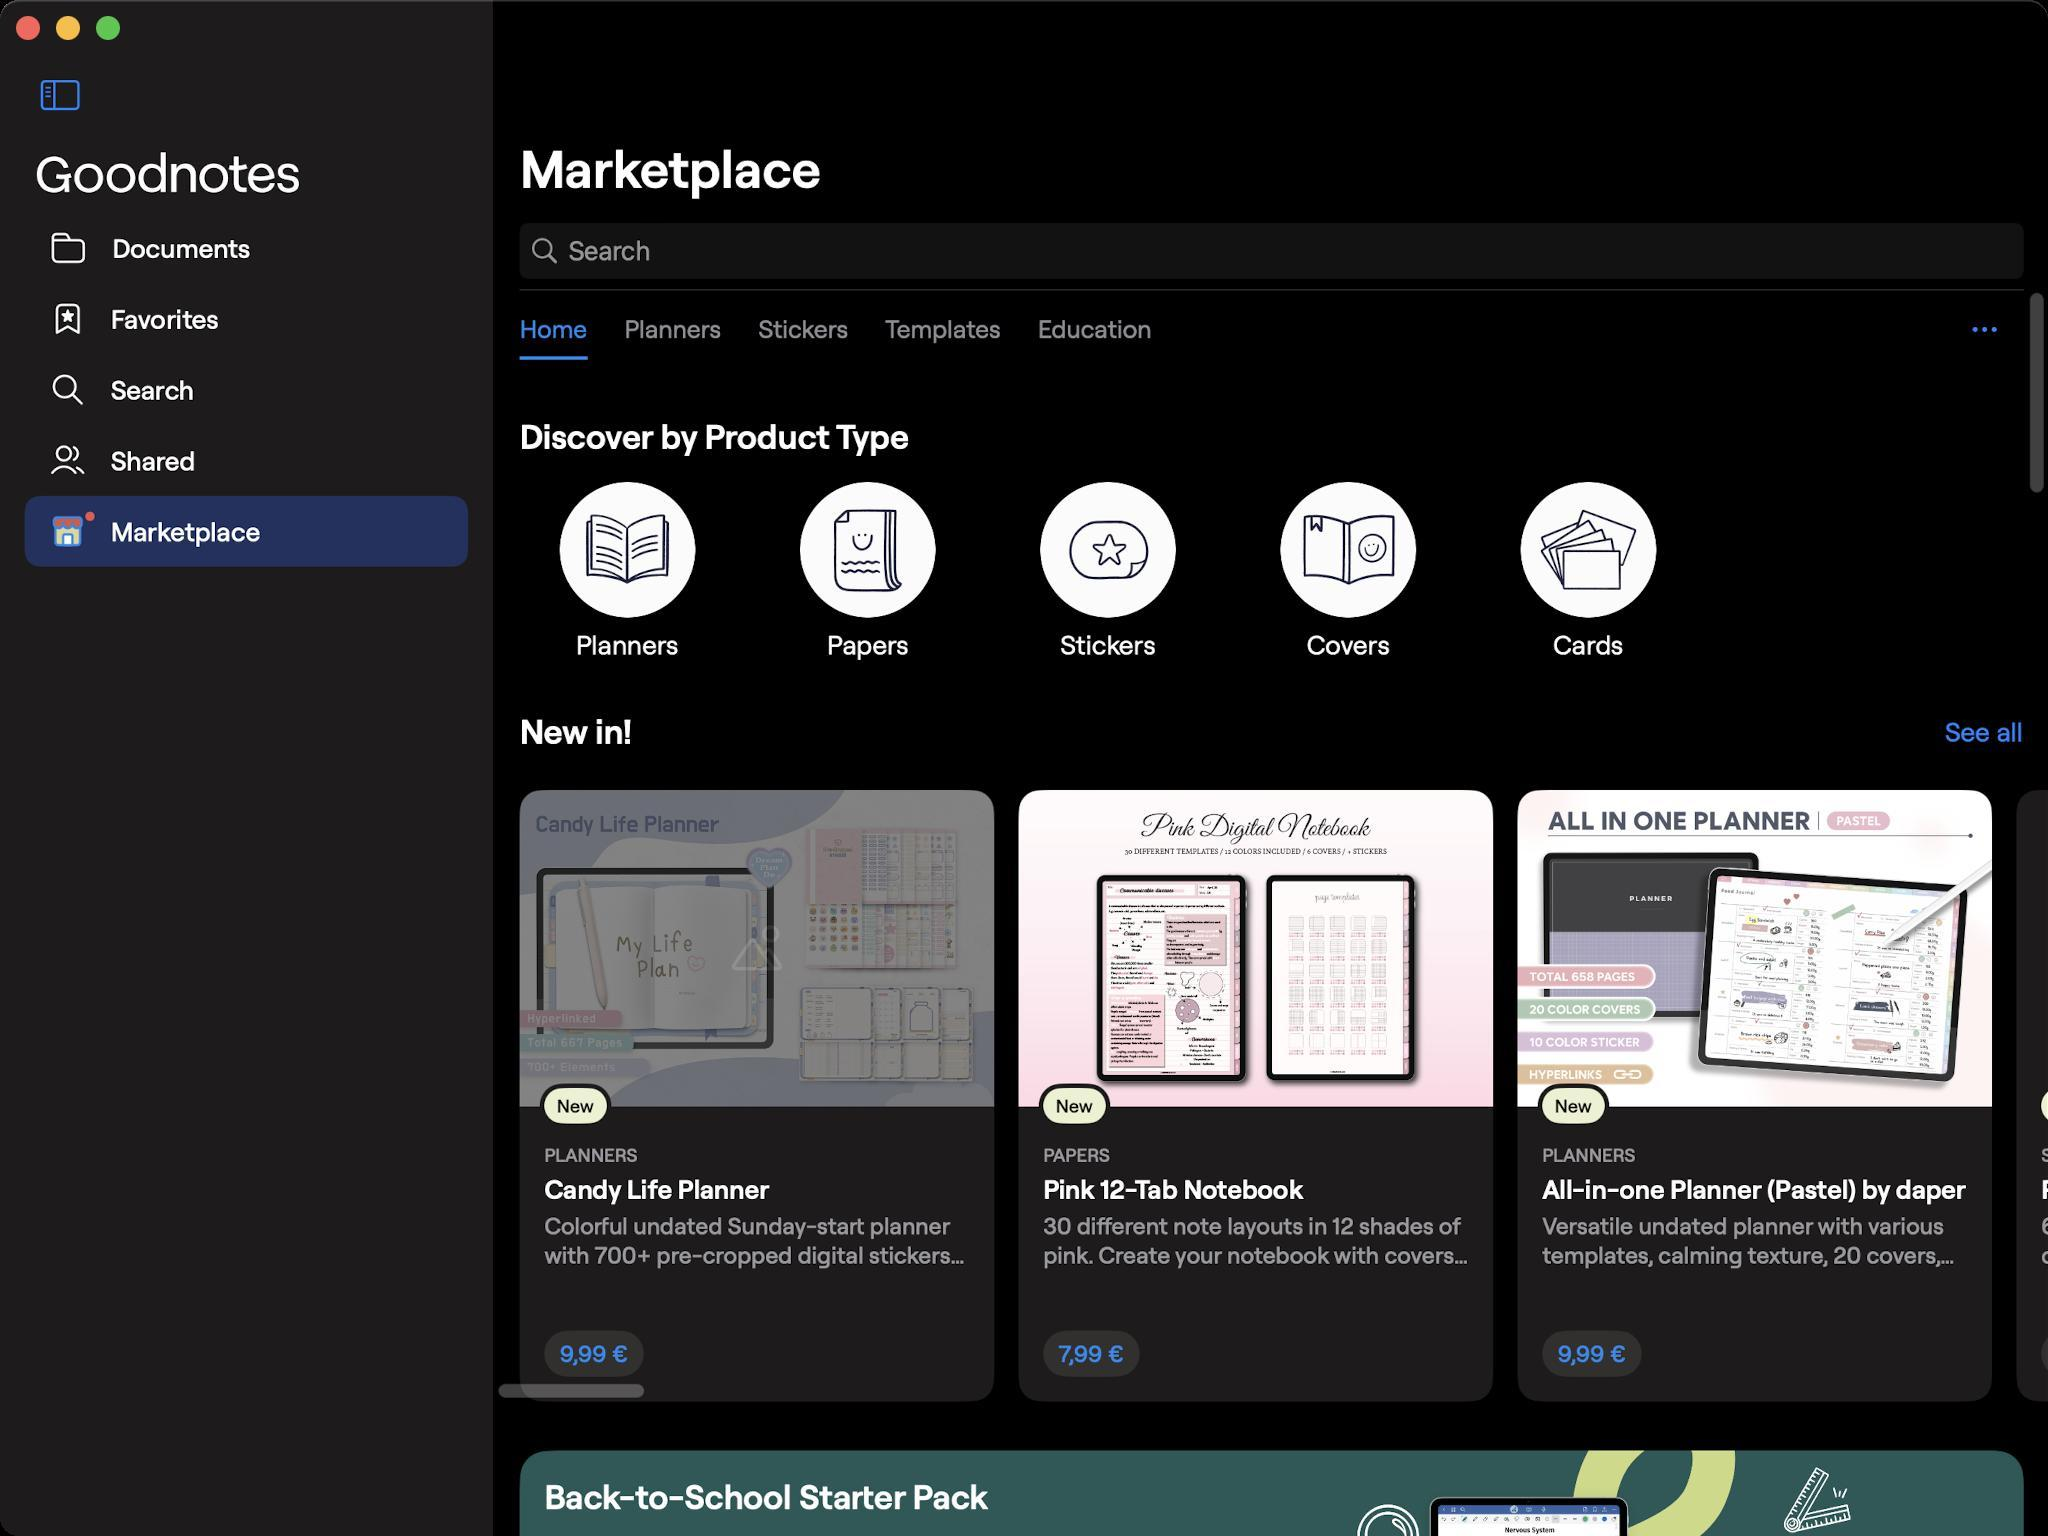
Accessibility tree:
{"name": "Search", "role": "AXWindow", "description": null, "role_description": "standard window", "value": null, "position": "352.00;95.00", "size": "1024;768", "children": [{"name": null, "role": "AXGroup", "description": null, "role_description": "group", "value": null, "position": "0.00;0.00", "size": "1024;768", "children": [{"name": null, "role": "AXGroup", "description": null, "role_description": "group", "value": null, "position": "0.00;0.00", "size": "1024;28", "children": []}, {"name": null, "role": "AXGroup", "description": null, "role_description": "group", "value": null, "position": "0.00;0.00", "size": "1024;15", "children": []}, {"name": null, "role": "AXGroup", "description": null, "role_description": "group", "value": null, "position": "0.00;0.00", "size": "1024;768", "children": [{"name": null, "role": "AXGroup", "description": null, "role_description": "group", "value": null, "position": "-77.00;0.00", "size": "323;768", "children": [{"name": null, "role": "AXGroup", "description": null, "role_description": "Nav bar", "value": null, "position": "-77.00;27.72", "size": "323;38", "children": [{"name": null, "role": "AXButton", "description": "Hide Sidebar", "role_description": "button", "value": null, "position": "10.01;30.03", "size": "40;34", "children": []}]}, {"name": null, "role": "AXGroup", "description": null, "role_description": "group", "value": null, "position": "-77.00;0.00", "size": "323;768", "children": [{"name": null, "role": "AXGroup", "description": null, "role_description": "group", "value": null, "position": "-77.00;0.00", "size": "323;768", "children": [{"name": null, "role": "AXGroup", "description": null, "role_description": "collection", "value": null, "position": "0.00;66.22", "size": "246;702", "children": [{"name": null, "role": "AXStaticText", "description": "Documents", "role_description": "text", "value": null, "position": "12.32;106.26", "size": "222;35", "children": []}, {"name": null, "role": "AXStaticText", "description": "Favorites", "role_description": "text", "value": null, "position": "12.32;141.68", "size": "222;35", "children": []}, {"name": null, "role": "AXStaticText", "description": "Search", "role_description": "text", "value": null, "position": "12.32;177.10", "size": "222;35", "children": []}, {"name": null, "role": "AXStaticText", "description": "Shared", "role_description": "text", "value": null, "position": "12.32;212.52", "size": "222;35", "children": []}, {"name": null, "role": "AXStaticText", "description": "Marketplace", "role_description": "text", "value": null, "position": "12.32;247.94", "size": "222;35", "children": []}]}]}]}]}, {"name": null, "role": "AXSplitter", "description": null, "role_description": "splitter", "value": 24.060150146484375, "position": "246.40;0.00", "size": "1;768", "children": []}, {"name": null, "role": "AXGroup", "description": null, "role_description": "Nav bar", "value": null, "position": "247.56;27.72", "size": "777;117", "children": [{"name": null, "role": "AXHeading", "description": "Marketplace", "role_description": "heading", "value": null, "position": "259.88;67.76", "size": "151;33", "children": []}, {"name": null, "role": "AXTextField", "description": "Search", "role_description": "search text field", "value": "", "position": "259.88;111.65", "size": "752;28", "children": []}]}, {"name": null, "role": "AXGroup", "description": null, "role_description": "group", "value": null, "position": "247.56;0.00", "size": "777;768", "children": [{"name": null, "role": "AXGroup", "description": null, "role_description": "group", "value": null, "position": "247.56;0.00", "size": "777;768", "children": [{"name": null, "role": "AXGroup", "description": null, "role_description": "group", "value": null, "position": "247.56;0.00", "size": "777;768", "children": [{"name": null, "role": "AXGroup", "description": null, "role_description": "group", "value": null, "position": "247.56;144.76", "size": "777;3925", "children": [{"name": null, "role": "AXGroup", "description": null, "role_description": "group", "value": null, "position": "247.56;145.14", "size": "777;1457", "children": [{"name": null, "role": "AXGroup", "description": null, "role_description": "group", "value": null, "position": "259.88;145.14", "size": "713;38", "children": [{"name": null, "role": "AXGroup", "description": null, "role_description": "group", "value": null, "position": "259.88;145.14", "size": "316;38", "children": [{"name": null, "role": "AXStaticText", "description": "Home", "role_description": "text", "value": null, "position": "259.88;156.69", "size": "34;15", "children": []}, {"name": null, "role": "AXStaticText", "description": "Planners", "role_description": "text", "value": null, "position": "312.24;156.69", "size": "49;15", "children": []}, {"name": null, "role": "AXStaticText", "description": "Stickers", "role_description": "text", "value": null, "position": "379.23;156.69", "size": "45;15", "children": []}, {"name": null, "role": "AXStaticText", "description": "Templates", "role_description": "text", "value": null, "position": "442.75;156.69", "size": "58;15", "children": []}, {"name": null, "role": "AXStaticText", "description": "Education", "role_description": "text", "value": null, "position": "518.98;156.69", "size": "57;15", "children": []}]}]}, {"name": null, "role": "AXButton", "description": "More", "role_description": "button", "value": null, "position": "972.89;150.15", "size": "39;29", "children": []}, {"name": null, "role": "AXGroup", "description": null, "role_description": "group", "value": null, "position": "247.56;207.52", "size": "777;1395", "children": [{"name": null, "role": "AXStaticText", "description": "Discover by Product Type", "role_description": "text", "value": null, "position": "259.88;207.51", "size": "195;22", "children": []}, {"name": null, "role": "AXGroup", "description": null, "role_description": "group", "value": null, "position": "247.56;241.01", "size": "777;89", "children": [{"name": null, "role": "AXGroup", "description": null, "role_description": "group", "value": null, "position": "247.56;241.01", "size": "613;89", "children": [{"name": null, "role": "AXImage", "description": null, "role_description": "image", "value": null, "position": "279.89;241.01", "size": "68;68", "children": []}, {"name": null, "role": "AXImage", "description": null, "role_description": "image", "value": null, "position": "400.01;241.01", "size": "68;68", "children": []}, {"name": null, "role": "AXImage", "description": null, "role_description": "image", "value": null, "position": "520.13;241.01", "size": "68;68", "children": []}, {"name": null, "role": "AXImage", "description": null, "role_description": "image", "value": null, "position": "640.25;241.01", "size": "68;68", "children": []}, {"name": null, "role": "AXImage", "description": null, "role_description": "image", "value": null, "position": "760.38;241.01", "size": "68;68", "children": []}, {"name": null, "role": "AXStaticText", "description": "Planners", "role_description": "text", "value": null, "position": "287.98;314.07", "size": "52;16", "children": []}, {"name": null, "role": "AXStaticText", "description": "Papers", "role_description": "text", "value": null, "position": "413.30;314.07", "size": "41;16", "children": []}, {"name": null, "role": "AXStaticText", "description": "Stickers", "role_description": "text", "value": null, "position": "530.14;314.07", "size": "48;16", "children": []}, {"name": null, "role": "AXStaticText", "description": "Covers", "role_description": "text", "value": null, "position": "653.35;314.07", "size": "42;16", "children": []}, {"name": null, "role": "AXStaticText", "description": "Cards", "role_description": "text", "value": null, "position": "776.55;314.07", "size": "35;16", "children": []}]}]}, {"name": null, "role": "AXStaticText", "description": "New in!", "role_description": "text", "value": null, "position": "259.88;354.81", "size": "57;22", "children": []}, {"name": null, "role": "AXButton", "description": "See all", "role_description": "button", "value": null, "position": "972.51;357.66", "size": "39;16", "children": []}, {"name": null, "role": "AXGroup", "description": null, "role_description": "group", "value": null, "position": "247.56;395.01", "size": "777;306", "children": [{"name": null, "role": "AXGroup", "description": null, "role_description": "group", "value": null, "position": "247.56;395.01", "size": "7996;306", "children": [{"name": null, "role": "AXGroup", "description": null, "role_description": "group", "value": null, "position": "272.19;460.08", "size": "1691;228", "children": [{"name": null, "role": "AXImage", "description": "images/image-05", "role_description": "image", "value": null, "position": "364.60;460.08", "size": "28;28", "children": []}, {"name": null, "role": "AXImage", "description": "images/image-05", "role_description": "image", "value": null, "position": "614.08;460.08", "size": "28;28", "children": []}, {"name": null, "role": "AXImage", "description": "images/image-05", "role_description": "image", "value": null, "position": "863.56;460.08", "size": "28;28", "children": []}, {"name": null, "role": "AXImage", "description": "images/image-05", "role_description": "image", "value": null, "position": "1113.04;460.08", "size": "28;28", "children": []}, {"name": null, "role": "AXImage", "description": "images/image-05", "role_description": "image", "value": null, "position": "1362.52;460.08", "size": "28;28", "children": []}, {"name": null, "role": "AXImage", "description": "images/image-05", "role_description": "image", "value": null, "position": "1612.00;460.08", "size": "28;28", "children": []}, {"name": null, "role": "AXImage", "description": "images/image-05", "role_description": "image", "value": null, "position": "1861.48;460.08", "size": "28;28", "children": []}, {"name": null, "role": "AXStaticText", "description": "New", "role_description": "text", "value": null, "position": "278.36;546.96", "size": "19;12", "children": []}, {"name": null, "role": "AXStaticText", "description": "New", "role_description": "text", "value": null, "position": "527.84;546.96", "size": "19;12", "children": []}, {"name": null, "role": "AXStaticText", "description": "New", "role_description": "text", "value": null, "position": "777.32;546.96", "size": "19;12", "children": []}, {"name": null, "role": "AXStaticText", "description": "New", "role_description": "text", "value": null, "position": "1026.80;546.96", "size": "19;12", "children": []}, {"name": null, "role": "AXStaticText", "description": "New", "role_description": "text", "value": null, "position": "1276.28;546.96", "size": "19;12", "children": []}, {"name": null, "role": "AXStaticText", "description": "New", "role_description": "text", "value": null, "position": "1525.76;546.96", "size": "19;12", "children": []}, {"name": null, "role": "AXStaticText", "description": "New", "role_description": "text", "value": null, "position": "1775.24;546.96", "size": "19;12", "children": []}, {"name": null, "role": "AXStaticText", "description": "PLANNERS", "role_description": "text", "value": null, "position": "272.19;571.60", "size": "47;12", "children": []}, {"name": null, "role": "AXStaticText", "description": "PAPERS", "role_description": "text", "value": null, "position": "521.68;571.60", "size": "33;12", "children": []}, {"name": null, "role": "AXStaticText", "description": "PLANNERS", "role_description": "text", "value": null, "position": "771.15;571.60", "size": "47;12", "children": []}, {"name": null, "role": "AXStaticText", "description": "STICKERS", "role_description": "text", "value": null, "position": "1020.63;571.60", "size": "43;12", "children": []}, {"name": null, "role": "AXStaticText", "description": "PAPERS", "role_description": "text", "value": null, "position": "1270.12;571.60", "size": "33;12", "children": []}, {"name": null, "role": "AXStaticText", "description": "PLANNERS", "role_description": "text", "value": null, "position": "1519.60;571.60", "size": "47;12", "children": []}, {"name": null, "role": "AXStaticText", "description": "STICKERS", "role_description": "text", "value": null, "position": "1769.07;571.60", "size": "43;12", "children": []}, {"name": null, "role": "AXStaticText", "description": "Candy Life Planner", "role_description": "text", "value": null, "position": "272.19;586.23", "size": "113;16", "children": []}, {"name": null, "role": "AXStaticText", "description": "Pink 12-Tab Notebook", "role_description": "text", "value": null, "position": "521.68;586.23", "size": "130;16", "children": []}, {"name": null, "role": "AXStaticText", "description": "All-in-one Planner (Pastel) by daper", "role_description": "text", "value": null, "position": "771.15;586.23", "size": "213;16", "children": []}, {"name": null, "role": "AXStaticText", "description": "Pukpik Party Memo & Stickers", "role_description": "text", "value": null, "position": "1020.63;586.23", "size": "177;16", "children": []}, {"name": null, "role": "AXStaticText", "description": "Ultimate Neutral Palette Notebook", "role_description": "text", "value": null, "position": "1270.12;586.23", "size": "207;16", "children": []}, {"name": null, "role": "AXStaticText", "description": "All-in-one Planner (White) by daper", "role_description": "text", "value": null, "position": "1519.60;586.23", "size": "212;16", "children": []}, {"name": null, "role": "AXStaticText", "description": "Daily Pattern Memo Sticker Pack", "role_description": "text", "value": null, "position": "1769.07;586.23", "size": "194;16", "children": []}, {"name": null, "role": "AXStaticText", "description": "Colorful undated Sunday-start planner with 700+ pre-cropped digital stickers and comprehensive sections for all your needs.", "role_description": "text", "value": null, "position": "272.19;605.48", "size": "210;29", "children": []}, {"name": null, "role": "AXStaticText", "description": "30 different note layouts in 12 shades of pink. Create your notebook with covers and free stickers!", "role_description": "text", "value": null, "position": "521.68;605.48", "size": "213;29", "children": []}, {"name": null, "role": "AXStaticText", "description": "Versatile undated planner with various templates, calming texture, 20 covers, and 10 colors sticker sets included.", "role_description": "text", "value": null, "position": "771.15;605.48", "size": "206;29", "children": []}, {"name": null, "role": "AXStaticText", "description": "64 Cute memo and sticker note for decorating. They can be used with Planner or other notes. ", "role_description": "text", "value": null, "position": "1020.63;605.48", "size": "212;29", "children": []}, {"name": null, "role": "AXStaticText", "description": "A customizable notebook with 6 colors and 12 different layouts.", "role_description": "text", "value": null, "position": "1270.12;605.48", "size": "207;29", "children": []}, {"name": null, "role": "AXStaticText", "description": "Versatile undated planner with various templates, calming texture, 20 covers, and 10 colors sticker sets included.", "role_description": "text", "value": null, "position": "1519.60;605.48", "size": "206;29", "children": []}, {"name": null, "role": "AXStaticText", "description": "A sticker collection with cute and patterned memo pads and frames.", "role_description": "text", "value": null, "position": "1769.07;605.48", "size": "182;29", "children": []}, {"name": null, "role": "AXButton", "description": "9,99 €", "role_description": "button", "value": null, "position": "272.19;665.28", "size": "50;23", "children": []}, {"name": null, "role": "AXButton", "description": "7,99 €", "role_description": "button", "value": null, "position": "521.68;665.28", "size": "48;23", "children": []}, {"name": null, "role": "AXButton", "description": "9,99 €", "role_description": "button", "value": null, "position": "771.15;665.28", "size": "50;23", "children": []}, {"name": null, "role": "AXButton", "description": "2,99 €", "role_description": "button", "value": null, "position": "1020.63;665.28", "size": "50;23", "children": []}, {"name": null, "role": "AXButton", "description": "5,99 €", "role_description": "button", "value": null, "position": "1270.12;665.28", "size": "50;23", "children": []}, {"name": null, "role": "AXButton", "description": "9,99 €", "role_description": "button", "value": null, "position": "1519.60;665.28", "size": "50;23", "children": []}, {"name": null, "role": "AXButton", "description": "3,99 €", "role_description": "button", "value": null, "position": "1769.07;665.28", "size": "50;23", "children": []}]}]}]}, {"name": null, "role": "AXStaticText", "description": "Back-to-School Starter Pack", "role_description": "text", "value": null, "position": "272.19;737.50", "size": "222;22", "children": []}, {"name": null, "role": "AXStaticText", "description": "From planner to notes templates, start your year off right with our top picks for school.", "role_description": "text", "value": null, "position": "272.19;765.22", "size": "343;29", "children": []}, {"name": null, "role": "AXButton", "description": "Explore now", "role_description": "button", "value": null, "position": "287.60;823.13", "size": "73;16", "children": []}, {"name": null, "role": "AXStaticText", "description": "Best-selling Planners", "role_description": "text", "value": null, "position": "259.88;886.11", "size": "164;22", "children": []}, {"name": null, "role": "AXButton", "description": "See all", "role_description": "button", "value": null, "position": "972.51;888.97", "size": "39;16", "children": []}, {"name": null, "role": "AXGroup", "description": null, "role_description": "group", "value": null, "position": "247.56;926.31", "size": "777;306", "children": [{"name": null, "role": "AXGroup", "description": null, "role_description": "group", "value": null, "position": "247.56;926.31", "size": "2507;306", "children": [{"name": null, "role": "AXGroup", "description": null, "role_description": "group", "value": null, "position": "272.19;991.38", "size": "1704;228", "children": [{"name": null, "role": "AXImage", "description": "images/image-05", "role_description": "image", "value": null, "position": "364.60;991.38", "size": "28;28", "children": []}, {"name": null, "role": "AXImage", "description": "images/image-05", "role_description": "image", "value": null, "position": "614.08;991.38", "size": "28;28", "children": []}, {"name": null, "role": "AXImage", "description": "images/image-05", "role_description": "image", "value": null, "position": "863.56;991.38", "size": "28;28", "children": []}, {"name": null, "role": "AXImage", "description": "images/image-05", "role_description": "image", "value": null, "position": "1113.04;991.38", "size": "28;28", "children": []}, {"name": null, "role": "AXImage", "description": "images/image-05", "role_description": "image", "value": null, "position": "1362.52;991.38", "size": "28;28", "children": []}, {"name": null, "role": "AXImage", "description": "images/image-05", "role_description": "image", "value": null, "position": "1612.00;991.38", "size": "28;28", "children": []}, {"name": null, "role": "AXImage", "description": "images/image-05", "role_description": "image", "value": null, "position": "1861.48;991.38", "size": "28;28", "children": []}, {"name": null, "role": "AXStaticText", "description": "New", "role_description": "text", "value": null, "position": "278.36;1078.26", "size": "19;12", "children": []}, {"name": null, "role": "AXStaticText", "description": "New", "role_description": "text", "value": null, "position": "527.84;1078.26", "size": "19;12", "children": []}, {"name": null, "role": "AXStaticText", "description": "New", "role_description": "text", "value": null, "position": "777.32;1078.26", "size": "19;12", "children": []}, {"name": null, "role": "AXStaticText", "description": "New", "role_description": "text", "value": null, "position": "1276.28;1078.26", "size": "19;12", "children": []}, {"name": null, "role": "AXStaticText", "description": "New", "role_description": "text", "value": null, "position": "1525.76;1078.26", "size": "19;12", "children": []}, {"name": null, "role": "AXStaticText", "description": "New", "role_description": "text", "value": null, "position": "1775.24;1078.26", "size": "19;12", "children": []}, {"name": null, "role": "AXStaticText", "description": "PLANNERS", "role_description": "text", "value": null, "position": "272.19;1102.90", "size": "47;12", "children": []}, {"name": null, "role": "AXStaticText", "description": "PLANNERS", "role_description": "text", "value": null, "position": "521.68;1102.90", "size": "47;12", "children": []}, {"name": null, "role": "AXStaticText", "description": "PLANNERS", "role_description": "text", "value": null, "position": "771.15;1102.90", "size": "47;12", "children": []}, {"name": null, "role": "AXStaticText", "description": "PLANNERS", "role_description": "text", "value": null, "position": "1020.63;1102.90", "size": "47;12", "children": []}, {"name": null, "role": "AXStaticText", "description": "PLANNERS", "role_description": "text", "value": null, "position": "1270.12;1102.90", "size": "47;12", "children": []}, {"name": null, "role": "AXStaticText", "description": "PLANNERS", "role_description": "text", "value": null, "position": "1519.60;1102.90", "size": "47;12", "children": []}, {"name": null, "role": "AXStaticText", "description": "PLANNERS", "role_description": "text", "value": null, "position": "1769.07;1102.90", "size": "47;12", "children": []}, {"name": null, "role": "AXStaticText", "description": "The Smart Teacher’s Planner (Sun. Start)", "role_description": "text", "value": null, "position": "272.19;1117.53", "size": "172;32", "children": []}, {"name": null, "role": "AXStaticText", "description": "The Daily Schedule Planner in Light Mode (Sun. Start)", "role_description": "text", "value": null, "position": "521.68;1117.53", "size": "213;32", "children": []}, {"name": null, "role": "AXStaticText", "description": "Schedule Pro Planner (Monday Start)", "role_description": "text", "value": null, "position": "771.15;1117.53", "size": "131;32", "children": []}, {"name": null, "role": "AXStaticText", "description": "May 2024 - Dec 2025 Student Digital Planner (Monday)", "role_description": "text", "value": null, "position": "1020.63;1117.53", "size": "184;32", "children": []}, {"name": null, "role": "AXStaticText", "description": "FAHFAHS adorable Aug 2024 - July 2025 Planner", "role_description": "text", "value": null, "position": "1270.12;1117.53", "size": "211;32", "children": []}, {"name": null, "role": "AXStaticText", "description": "The Daily Schedule Planner in Light Mode (Mon. Start)", "role_description": "text", "value": null, "position": "1519.60;1117.53", "size": "213;32", "children": []}, {"name": null, "role": "AXStaticText", "description": "The Daily Schedule Planner in Pink (Sun. Start)", "role_description": "text", "value": null, "position": "1769.07;1117.53", "size": "207;32", "children": []}, {"name": null, "role": "AXStaticText", "description": "Plan Smarter, Teach Better", "role_description": "text", "value": null, "position": "272.19;1152.95", "size": "137;15", "children": []}, {"name": null, "role": "AXStaticText", "description": "Stay Organized and Productive Every Day", "role_description": "text", "value": null, "position": "521.68;1152.95", "size": "166;29", "children": []}, {"name": null, "role": "AXStaticText", "description": "Schedule events in your Apple Calendar with this digital planner! Dated July 2024 – June 2025.", "role_description": "text", "value": null, "position": "771.15;1152.95", "size": "212;29", "children": []}, {"name": null, "role": "AXStaticText", "description": "Have a successful Academic May 2024- July 2025 year with this Student digital planner!", "role_description": "text", "value": null, "position": "1020.63;1152.95", "size": "212;29", "children": []}, {"name": null, "role": "AXStaticText", "description": "Your planner, your story. Let each doodle and colour choice narrate your daily adventures.", "role_description": "text", "value": null, "position": "1270.12;1152.95", "size": "213;29", "children": []}, {"name": null, "role": "AXStaticText", "description": "Stay Organized and Productive Every Day", "role_description": "text", "value": null, "position": "1519.60;1152.95", "size": "166;29", "children": []}, {"name": null, "role": "AXStaticText", "description": "Stay Organized and Productive Every Day", "role_description": "text", "value": null, "position": "1769.07;1152.95", "size": "166;29", "children": []}, {"name": null, "role": "AXButton", "description": "9,99 €", "role_description": "button", "value": null, "position": "272.19;1196.58", "size": "50;23", "children": []}, {"name": null, "role": "AXButton", "description": "9,99 €", "role_description": "button", "value": null, "position": "521.68;1196.58", "size": "50;23", "children": []}, {"name": null, "role": "AXButton", "description": "9,99 €", "role_description": "button", "value": null, "position": "771.15;1196.58", "size": "50;23", "children": []}, {"name": null, "role": "AXButton", "description": "9,99 €", "role_description": "button", "value": null, "position": "1020.63;1196.58", "size": "50;23", "children": []}, {"name": null, "role": "AXButton", "description": "9,99 €", "role_description": "button", "value": null, "position": "1270.12;1196.58", "size": "50;23", "children": []}, {"name": null, "role": "AXButton", "description": "9,99 €", "role_description": "button", "value": null, "position": "1519.60;1196.58", "size": "50;23", "children": []}, {"name": null, "role": "AXButton", "description": "9,99 €", "role_description": "button", "value": null, "position": "1769.07;1196.58", "size": "50;23", "children": []}]}]}]}, {"name": null, "role": "AXStaticText", "description": "Best-selling Notebooks", "role_description": "text", "value": null, "position": "259.88;1256.48", "size": "182;22", "children": []}, {"name": null, "role": "AXButton", "description": "See all", "role_description": "button", "value": null, "position": "972.51;1259.34", "size": "39;16", "children": []}, {"name": null, "role": "AXGroup", "description": null, "role_description": "group", "value": null, "position": "247.56;1296.68", "size": "777;306", "children": [{"name": null, "role": "AXGroup", "description": null, "role_description": "group", "value": null, "position": "247.56;1296.68", "size": "2507;306", "children": [{"name": null, "role": "AXGroup", "description": null, "role_description": "group", "value": null, "position": "259.88;1296.68", "size": "1719;293", "children": [{"name": null, "role": "AXImage", "description": null, "role_description": "image", "value": null, "position": "259.88;1296.68", "size": "237;158", "children": []}, {"name": null, "role": "AXImage", "description": "images/image-05", "role_description": "image", "value": null, "position": "614.08;1361.75", "size": "28;28", "children": []}, {"name": null, "role": "AXImage", "description": "images/image-05", "role_description": "image", "value": null, "position": "863.56;1361.75", "size": "28;28", "children": []}, {"name": null, "role": "AXImage", "description": "images/image-05", "role_description": "image", "value": null, "position": "1113.04;1361.75", "size": "28;28", "children": []}, {"name": null, "role": "AXImage", "description": "images/image-05", "role_description": "image", "value": null, "position": "1362.52;1361.75", "size": "28;28", "children": []}, {"name": null, "role": "AXImage", "description": "images/image-05", "role_description": "image", "value": null, "position": "1612.00;1361.75", "size": "28;28", "children": []}, {"name": null, "role": "AXImage", "description": "images/image-05", "role_description": "image", "value": null, "position": "1861.48;1361.75", "size": "28;28", "children": []}, {"name": null, "role": "AXStaticText", "description": "30% off", "role_description": "text", "value": null, "position": "527.84;1448.63", "size": "32;12", "children": []}, {"name": null, "role": "AXStaticText", "description": "New", "role_description": "text", "value": null, "position": "777.32;1448.63", "size": "19;12", "children": []}, {"name": null, "role": "AXStaticText", "description": "PAPERS", "role_description": "text", "value": null, "position": "272.19;1473.27", "size": "33;12", "children": []}, {"name": null, "role": "AXStaticText", "description": "PAPERS", "role_description": "text", "value": null, "position": "521.68;1473.27", "size": "33;12", "children": []}, {"name": null, "role": "AXStaticText", "description": "PAPERS", "role_description": "text", "value": null, "position": "771.15;1473.27", "size": "33;12", "children": []}, {"name": null, "role": "AXStaticText", "description": "COVERS", "role_description": "text", "value": null, "position": "1020.63;1473.27", "size": "37;12", "children": []}, {"name": null, "role": "AXStaticText", "description": "COVERS", "role_description": "text", "value": null, "position": "1270.12;1473.27", "size": "37;12", "children": []}, {"name": null, "role": "AXStaticText", "description": "PAPERS", "role_description": "text", "value": null, "position": "1519.60;1473.27", "size": "33;12", "children": []}, {"name": null, "role": "AXStaticText", "description": "PAPERS", "role_description": "text", "value": null, "position": "1769.07;1473.27", "size": "33;12", "children": []}, {"name": null, "role": "AXStaticText", "description": "12 Subject Digital Notebook", "role_description": "text", "value": null, "position": "272.19;1487.90", "size": "166;16", "children": []}, {"name": null, "role": "AXStaticText", "description": "8-Tab Index Notebook", "role_description": "text", "value": null, "position": "521.68;1487.90", "size": "132;16", "children": []}, {"name": null, "role": "AXStaticText", "description": "A hyperlinked 12 subject notebook with even more subsections for your most organized notebook ever!", "role_description": "text", "value": null, "position": "272.19;1507.15", "size": "211;29", "children": []}, {"name": null, "role": "AXStaticText", "description": "A perfect all-in-one basic notebook.", "role_description": "text", "value": null, "position": "521.68;1507.15", "size": "190;15", "children": []}, {"name": null, "role": "AXStaticText", "description": "Find Your Style Lettering Practice Workbook", "role_description": "text", "value": null, "position": "771.15;1487.90", "size": "149;32", "children": []}, {"name": null, "role": "AXStaticText", "description": "Forest Creature Notebook Covers", "role_description": "text", "value": null, "position": "1020.63;1487.90", "size": "202;16", "children": []}, {"name": null, "role": "AXStaticText", "description": "Love Notebook Covers", "role_description": "text", "value": null, "position": "1270.12;1487.90", "size": "136;16", "children": []}, {"name": null, "role": "AXStaticText", "description": "Add some whimsy to your notebooks.", "role_description": "text", "value": null, "position": "1020.63;1507.15", "size": "196;15", "children": []}, {"name": null, "role": "AXStaticText", "description": "Notebook Set with 12 Covers (Portrait)", "role_description": "text", "value": null, "position": "1519.60;1487.90", "size": "174;32", "children": []}, {"name": null, "role": "AXStaticText", "description": "Pastel Rainbow Notebook (Landscape)", "role_description": "text", "value": null, "position": "1769.07;1487.90", "size": "157;32", "children": []}, {"name": null, "role": "AXStaticText", "description": "Heart-patterned covers & stickers: Adds personality to GoodNotes library.", "role_description": "text", "value": null, "position": "1270.12;1507.15", "size": "212;29", "children": []}, {"name": null, "role": "AXStaticText", "description": "Explore different modern calligraphy and hand lettering styles with 40 Practice Worksheets", "role_description": "text", "value": null, "position": "771.15;1523.32", "size": "213;29", "children": []}, {"name": null, "role": "AXStaticText", "description": "Efficient digital notebook with hyperlinks, 12 sections, 24 note templates, and customizable layout for simplified note-taking and organization.", "role_description": "text", "value": null, "position": "1519.60;1523.32", "size": "213;29", "children": []}, {"name": null, "role": "AXStaticText", "description": "A simple paper-textured notebook with 12 colors and 27 templates.", "role_description": "text", "value": null, "position": "1769.07;1523.32", "size": "210;29", "children": []}, {"name": null, "role": "AXButton", "description": "9,99 €", "role_description": "button", "value": null, "position": "272.19;1566.95", "size": "50;23", "children": []}, {"name": null, "role": "AXButton", "description": "9,99 €", "role_description": "button", "value": null, "position": "521.68;1566.95", "size": "50;23", "children": []}, {"name": null, "role": "AXButton", "description": "9,99 €", "role_description": "button", "value": null, "position": "771.15;1566.95", "size": "50;23", "children": []}, {"name": null, "role": "AXButton", "description": "1,99 €", "role_description": "button", "value": null, "position": "1020.63;1566.95", "size": "47;23", "children": []}, {"name": null, "role": "AXButton", "description": "0,99 €", "role_description": "button", "value": null, "position": "1270.12;1566.95", "size": "50;23", "children": []}, {"name": null, "role": "AXButton", "description": "1,99 €", "role_description": "button", "value": null, "position": "1519.60;1566.95", "size": "47;23", "children": []}, {"name": null, "role": "AXButton", "description": "9,99 €", "role_description": "button", "value": null, "position": "1769.07;1566.95", "size": "50;23", "children": []}]}]}]}]}]}]}]}, {"name": null, "role": "AXButton", "description": null, "role_description": "button", "value": null, "position": "635.83;456.61", "size": "0;0", "children": []}]}]}]}]}, {"name": null, "role": "AXButton", "description": null, "role_description": "close button", "value": null, "position": "7.00;6.00", "size": "14;16", "children": []}, {"name": null, "role": "AXButton", "description": null, "role_description": "full screen button", "value": null, "position": "47.00;6.00", "size": "14;16", "children": [{"name": null, "role": "AXGroup", "description": null, "role_description": "group", "value": null, "position": "47.00;6.00", "size": "14;16", "children": [{"name": null, "role": "AXGroup", "description": null, "role_description": "group", "value": null, "position": "47.00;6.00", "size": "14;16", "children": []}]}]}, {"name": null, "role": "AXButton", "description": null, "role_description": "minimize button", "value": null, "position": "27.00;6.00", "size": "14;16", "children": []}]}